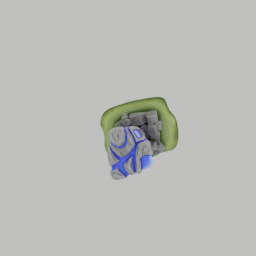
Label: nature